Chest X-ray. View position: PA
Patient age: 35
Patient sex: F
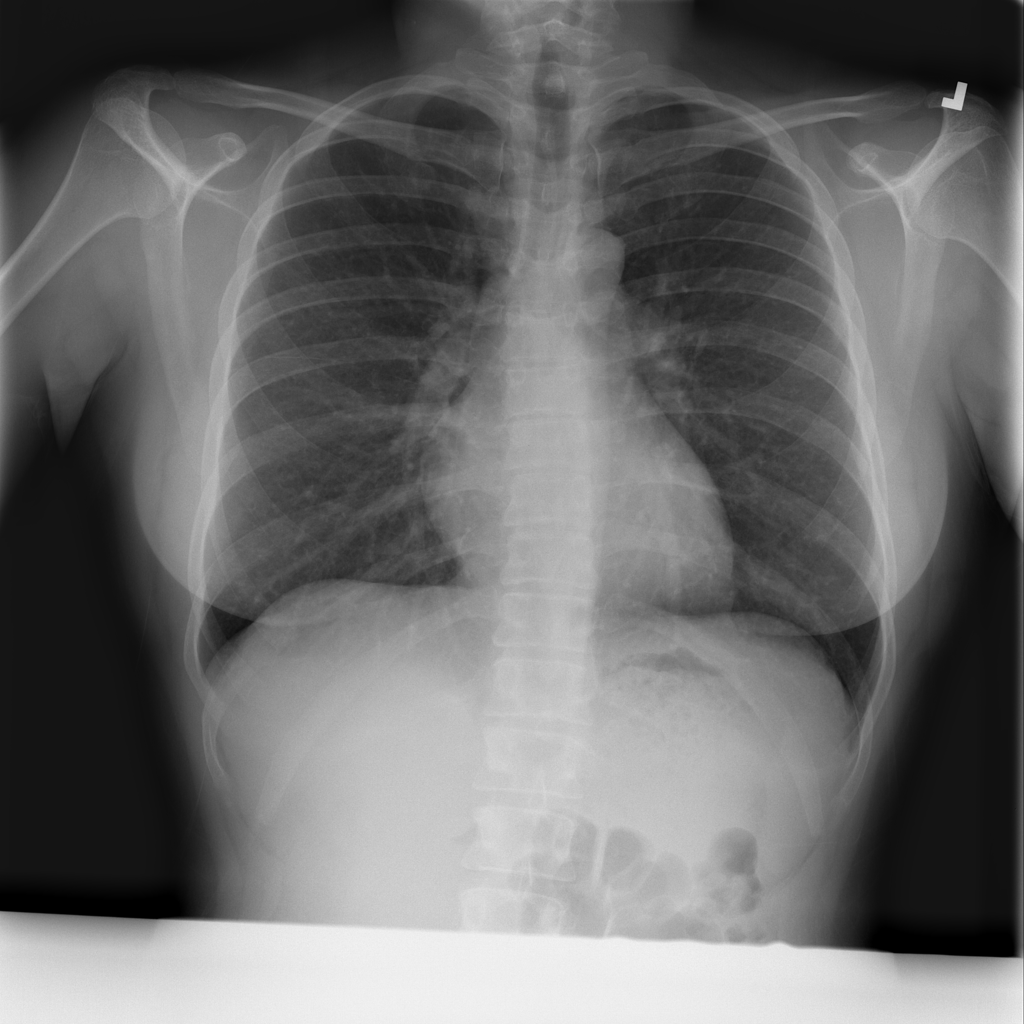
Finding: Pneumothorax